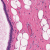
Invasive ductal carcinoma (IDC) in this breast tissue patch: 0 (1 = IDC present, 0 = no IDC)